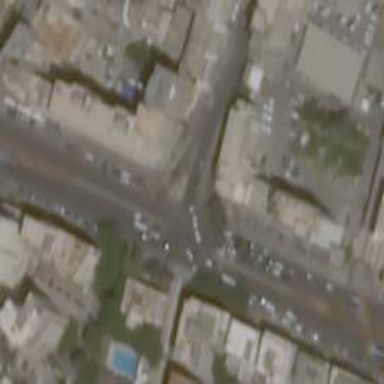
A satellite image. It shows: Crossing road.